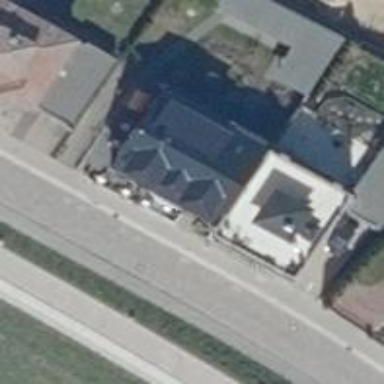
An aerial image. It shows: Cafe.